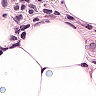
Metastatic tissue present: yes